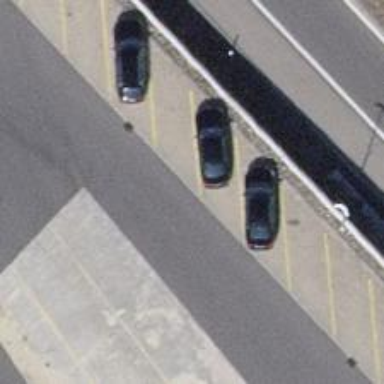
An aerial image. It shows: Charging station.